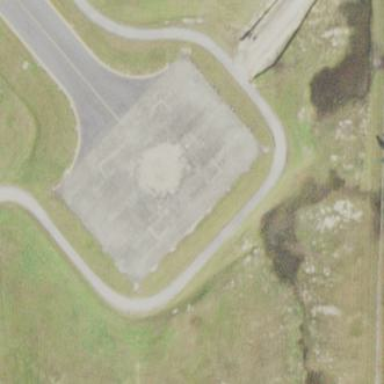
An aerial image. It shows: Image of helipad at airport.